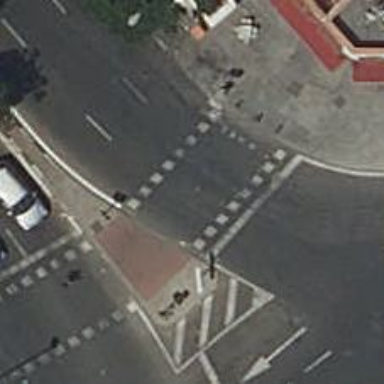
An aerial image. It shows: Zebra crossing with traffic signals.